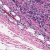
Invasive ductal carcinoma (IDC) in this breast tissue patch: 1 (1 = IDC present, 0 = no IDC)